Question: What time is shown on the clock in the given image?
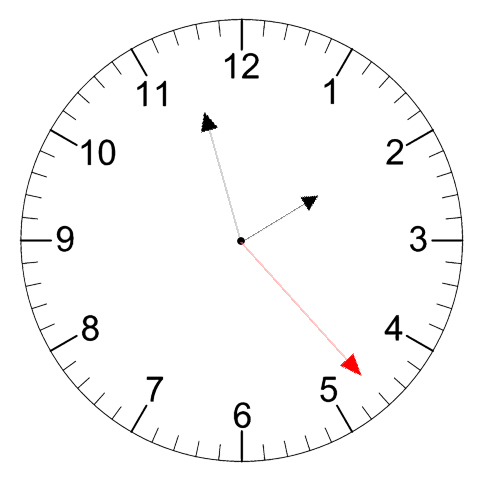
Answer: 01:57:23